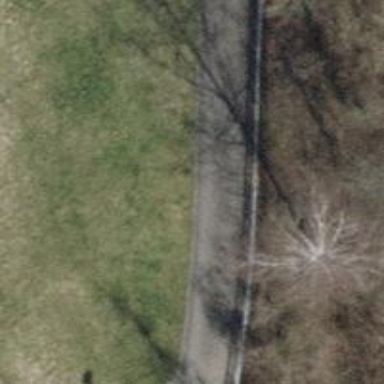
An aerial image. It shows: Asphalt track with grade1 surface.